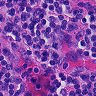
Metastatic tissue present: no